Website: macys
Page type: payment
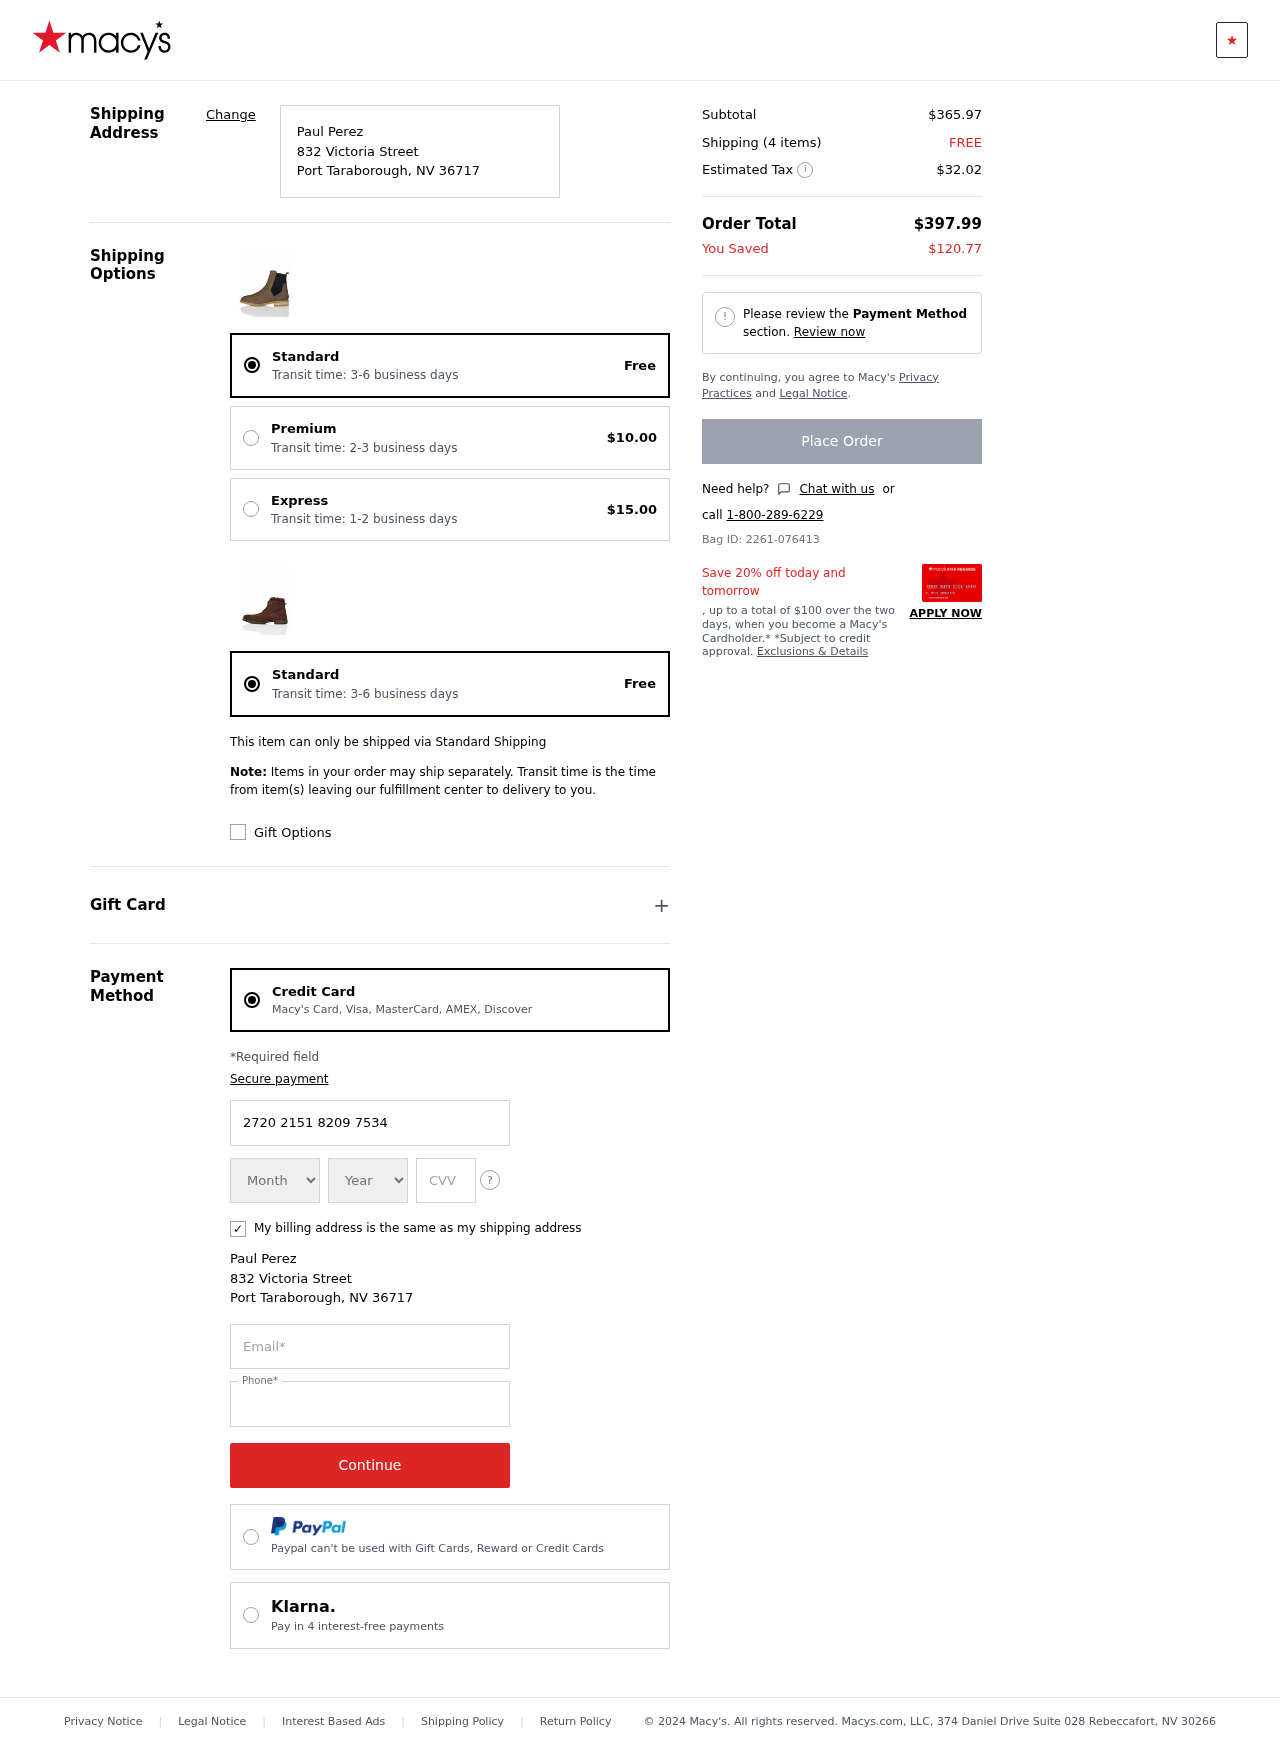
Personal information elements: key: PII_CARD_CVV
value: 534
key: PII_CARD_EXPIRY_MONTH
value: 04
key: PII_CARD_EXPIRY_YEAR
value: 30
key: PII_CARD_NUMBER
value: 2720 2151 8209 7534
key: PII_CITY
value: Port Taraborough
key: PII_EMAIL
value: paul_perez@gmail.com
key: PII_FULLNAME
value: Paul Perez
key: PII_PHONE
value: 5108247083
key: PII_POSTCODE
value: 36717
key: PII_STATE_ABBR
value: NV
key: PII_STREET
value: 832 Victoria Street
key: PII_FULLNAME2
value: Paul Perez
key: PII_STREET2
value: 832 Victoria Street
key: PII_CITY2
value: Port Taraborough
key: PII_STATE_ABBR2
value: NV
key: PII_POSTCODE2
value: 36717
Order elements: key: ORDER_DELIVERY_DATE
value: Transit time: 3-6 business days
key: ORDER_SHIPPING_STANDARD
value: Free
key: ORDER_SHIPPING_PREMIUM
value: $10.00
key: ORDER_SHIPPING_EXPRESS
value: $15.00
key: ORDER_DELIVERY_DATE2
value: Transit time: 3-6 business days
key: ORDER_SHIPPING_STANDARD2
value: Free
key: ORDER_SUBTOTAL
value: $365.97
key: ORDER_NUM_ITEMS
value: Shipping (4 items)
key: ORDER_SHIPPING_COST
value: FREE
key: ORDER_TAX
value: $32.02
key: ORDER_TOTAL
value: $397.99
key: ORDER_SAVINGS
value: $120.77
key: ORDER_ID
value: Bag ID: 2261-076413